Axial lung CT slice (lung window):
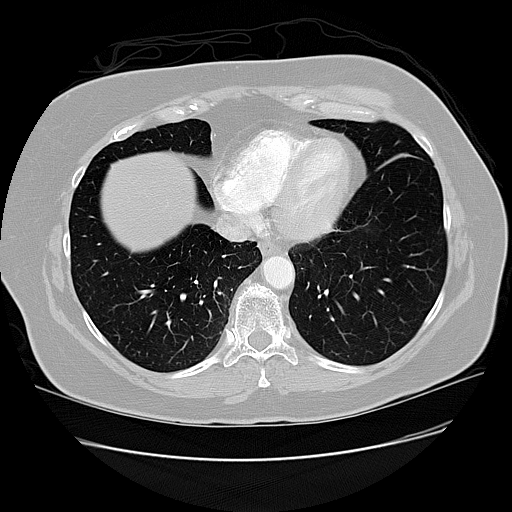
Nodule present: no